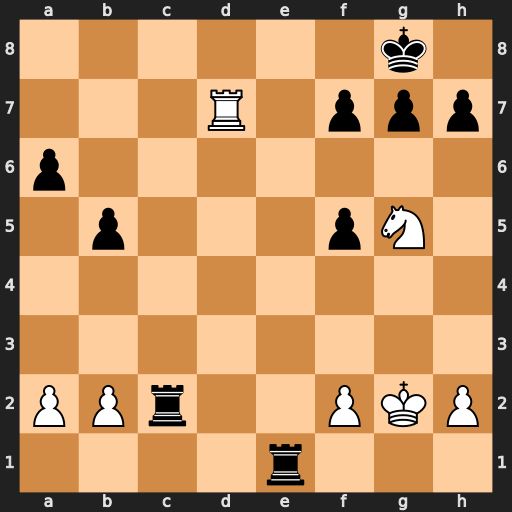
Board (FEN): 6k1/3R1ppp/p7/1p3pN1/8/8/PPr2PKP/4r3
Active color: w
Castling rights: -
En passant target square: -
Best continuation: Rd8+ Re8 Rxe8#